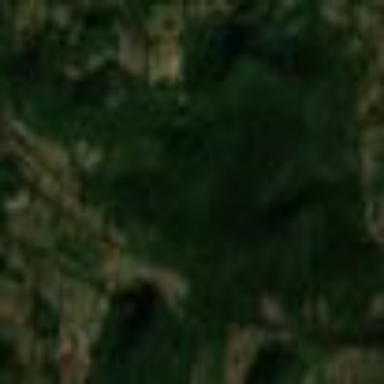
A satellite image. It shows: Fell area within forest.